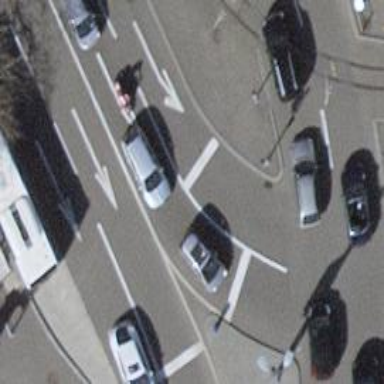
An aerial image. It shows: Road with traffic signals.